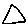
Label: triangle